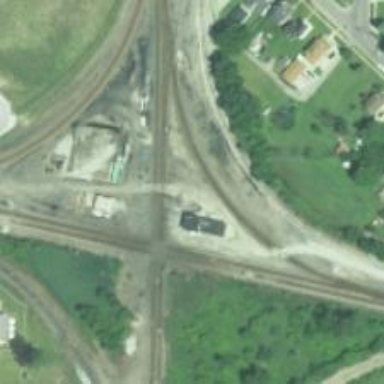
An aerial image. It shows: Railway junction.